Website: apple
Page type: customer-info-address
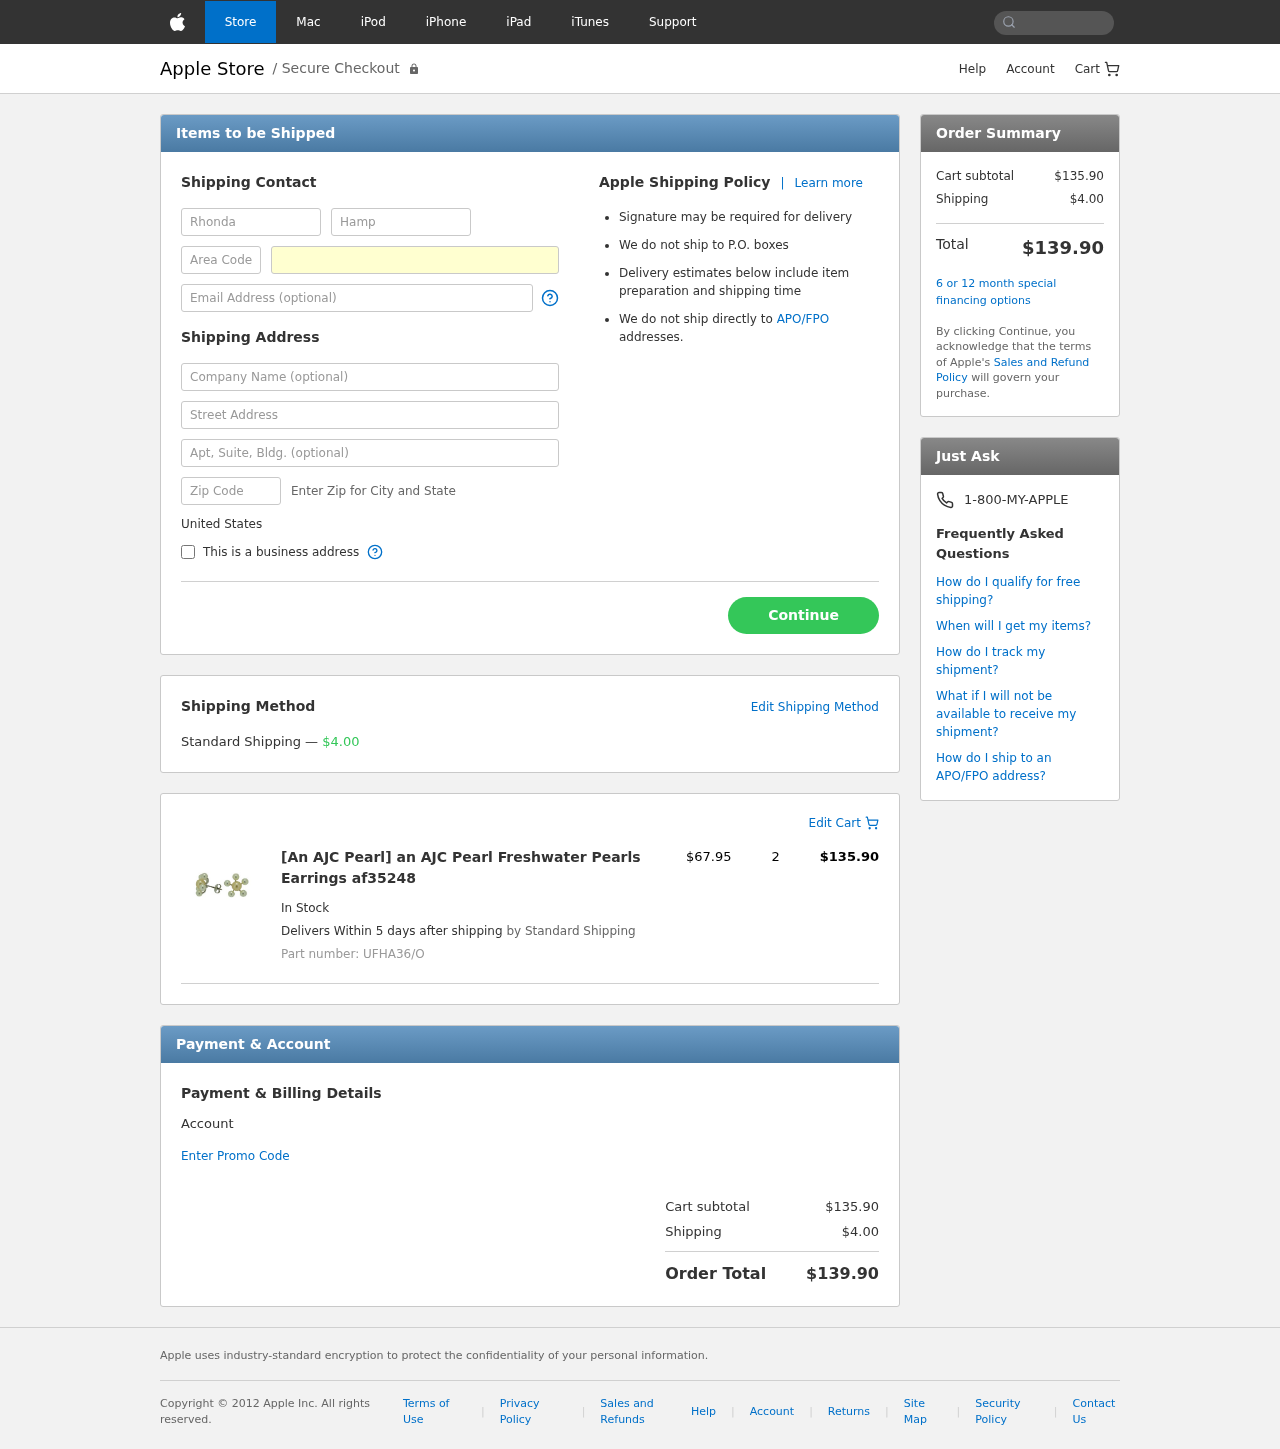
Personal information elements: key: PII_COUNTRY
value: United States
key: PII_FIRSTNAME
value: Rhonda
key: PII_LASTNAME
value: Hampton
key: PII_PHONE_AREA
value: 320
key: PII_PHONE_LINE
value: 0680
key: PII_EMAIL
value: rhonda_hampton@hotmail.com
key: PII_STREET
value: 816 Franklin Haven Suite 979
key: PII_STREET2
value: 87421 Nicole Estate Suite 194
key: PII_POSTCODE
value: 43764
Product elements: key: PRODUCT1_NAME
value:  [An AJC Pearl] an AJC Pearl Freshwater Pearls Earrings af35248 
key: PRODUCT1_PRICE
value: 67.95
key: PRODUCT1_QUANTITY
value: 2
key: PRODUCT1_SKU
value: UFHA36/O
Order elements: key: ORDER_SHIPPING_COST
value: $4.00
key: ORDER_ITEM_TOTAL
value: $135.90
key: ORDER_SUBTOTAL
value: $135.90
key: ORDER_TOTAL
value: $139.90